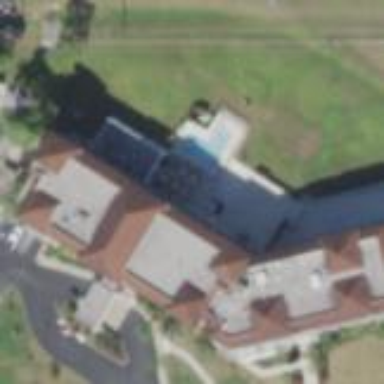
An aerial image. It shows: Hotel building.